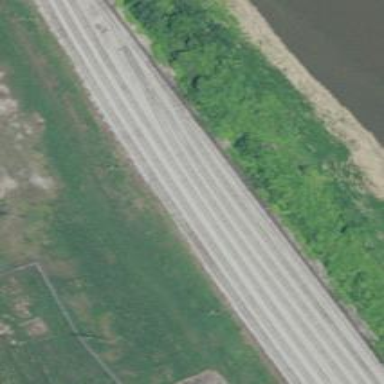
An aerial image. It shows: Rail spur service.